Question: my Media object does not want to instantiate and i have all the correct imported jar files including JavaFX so that I can play mp3 files.
I have the imported packages:
'''
import javax.media.*
import com.sun.media.MediaPlayer;
import com.sun.media.codec.audio.mp3.*
import javax.print.attribute.standard.Media;
'''
But it still doesn't run. Any suggestions would be appreciated as i've been googling everyting about media and plugins for days now :(

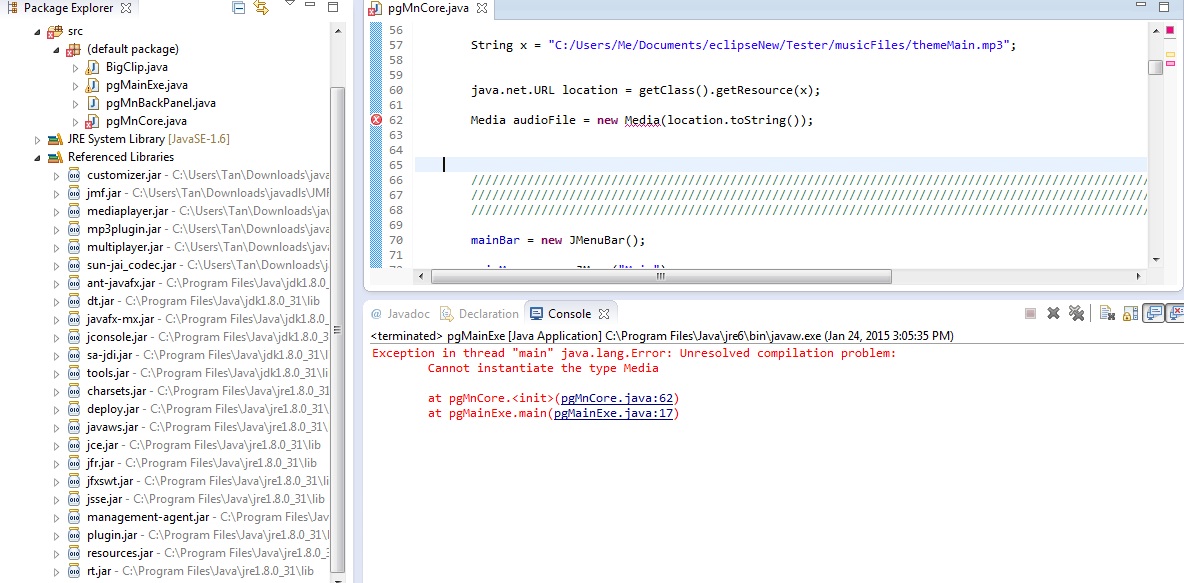
Answer: You must import this packages:
'''
import javafx.scene.media.Media;
import javafx.scene.media.MediaPlayer;
'''
<URL> is example of mp3 player.